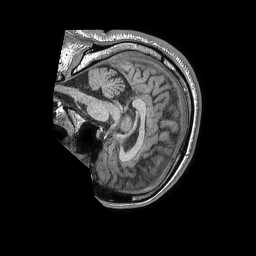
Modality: T1w
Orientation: sagittal
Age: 46
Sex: male
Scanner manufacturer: philips
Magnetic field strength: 1.5 T
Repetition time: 0.007855 s
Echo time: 0.003609 s